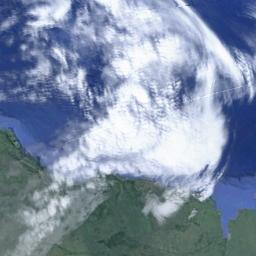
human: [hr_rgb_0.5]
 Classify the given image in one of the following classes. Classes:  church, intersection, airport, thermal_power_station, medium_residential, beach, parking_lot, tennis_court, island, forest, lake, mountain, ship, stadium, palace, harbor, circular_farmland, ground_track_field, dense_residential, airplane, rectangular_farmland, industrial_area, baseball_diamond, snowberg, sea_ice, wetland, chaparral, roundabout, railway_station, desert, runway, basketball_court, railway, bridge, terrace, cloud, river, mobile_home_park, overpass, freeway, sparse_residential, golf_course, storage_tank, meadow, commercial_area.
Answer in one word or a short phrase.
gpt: cloud